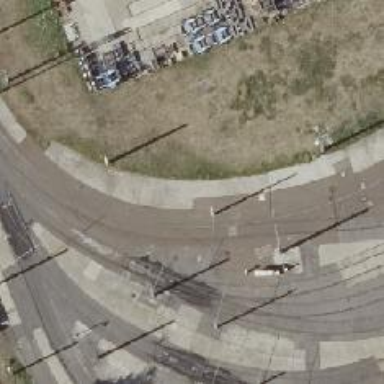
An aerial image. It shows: Railway switch.